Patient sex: M
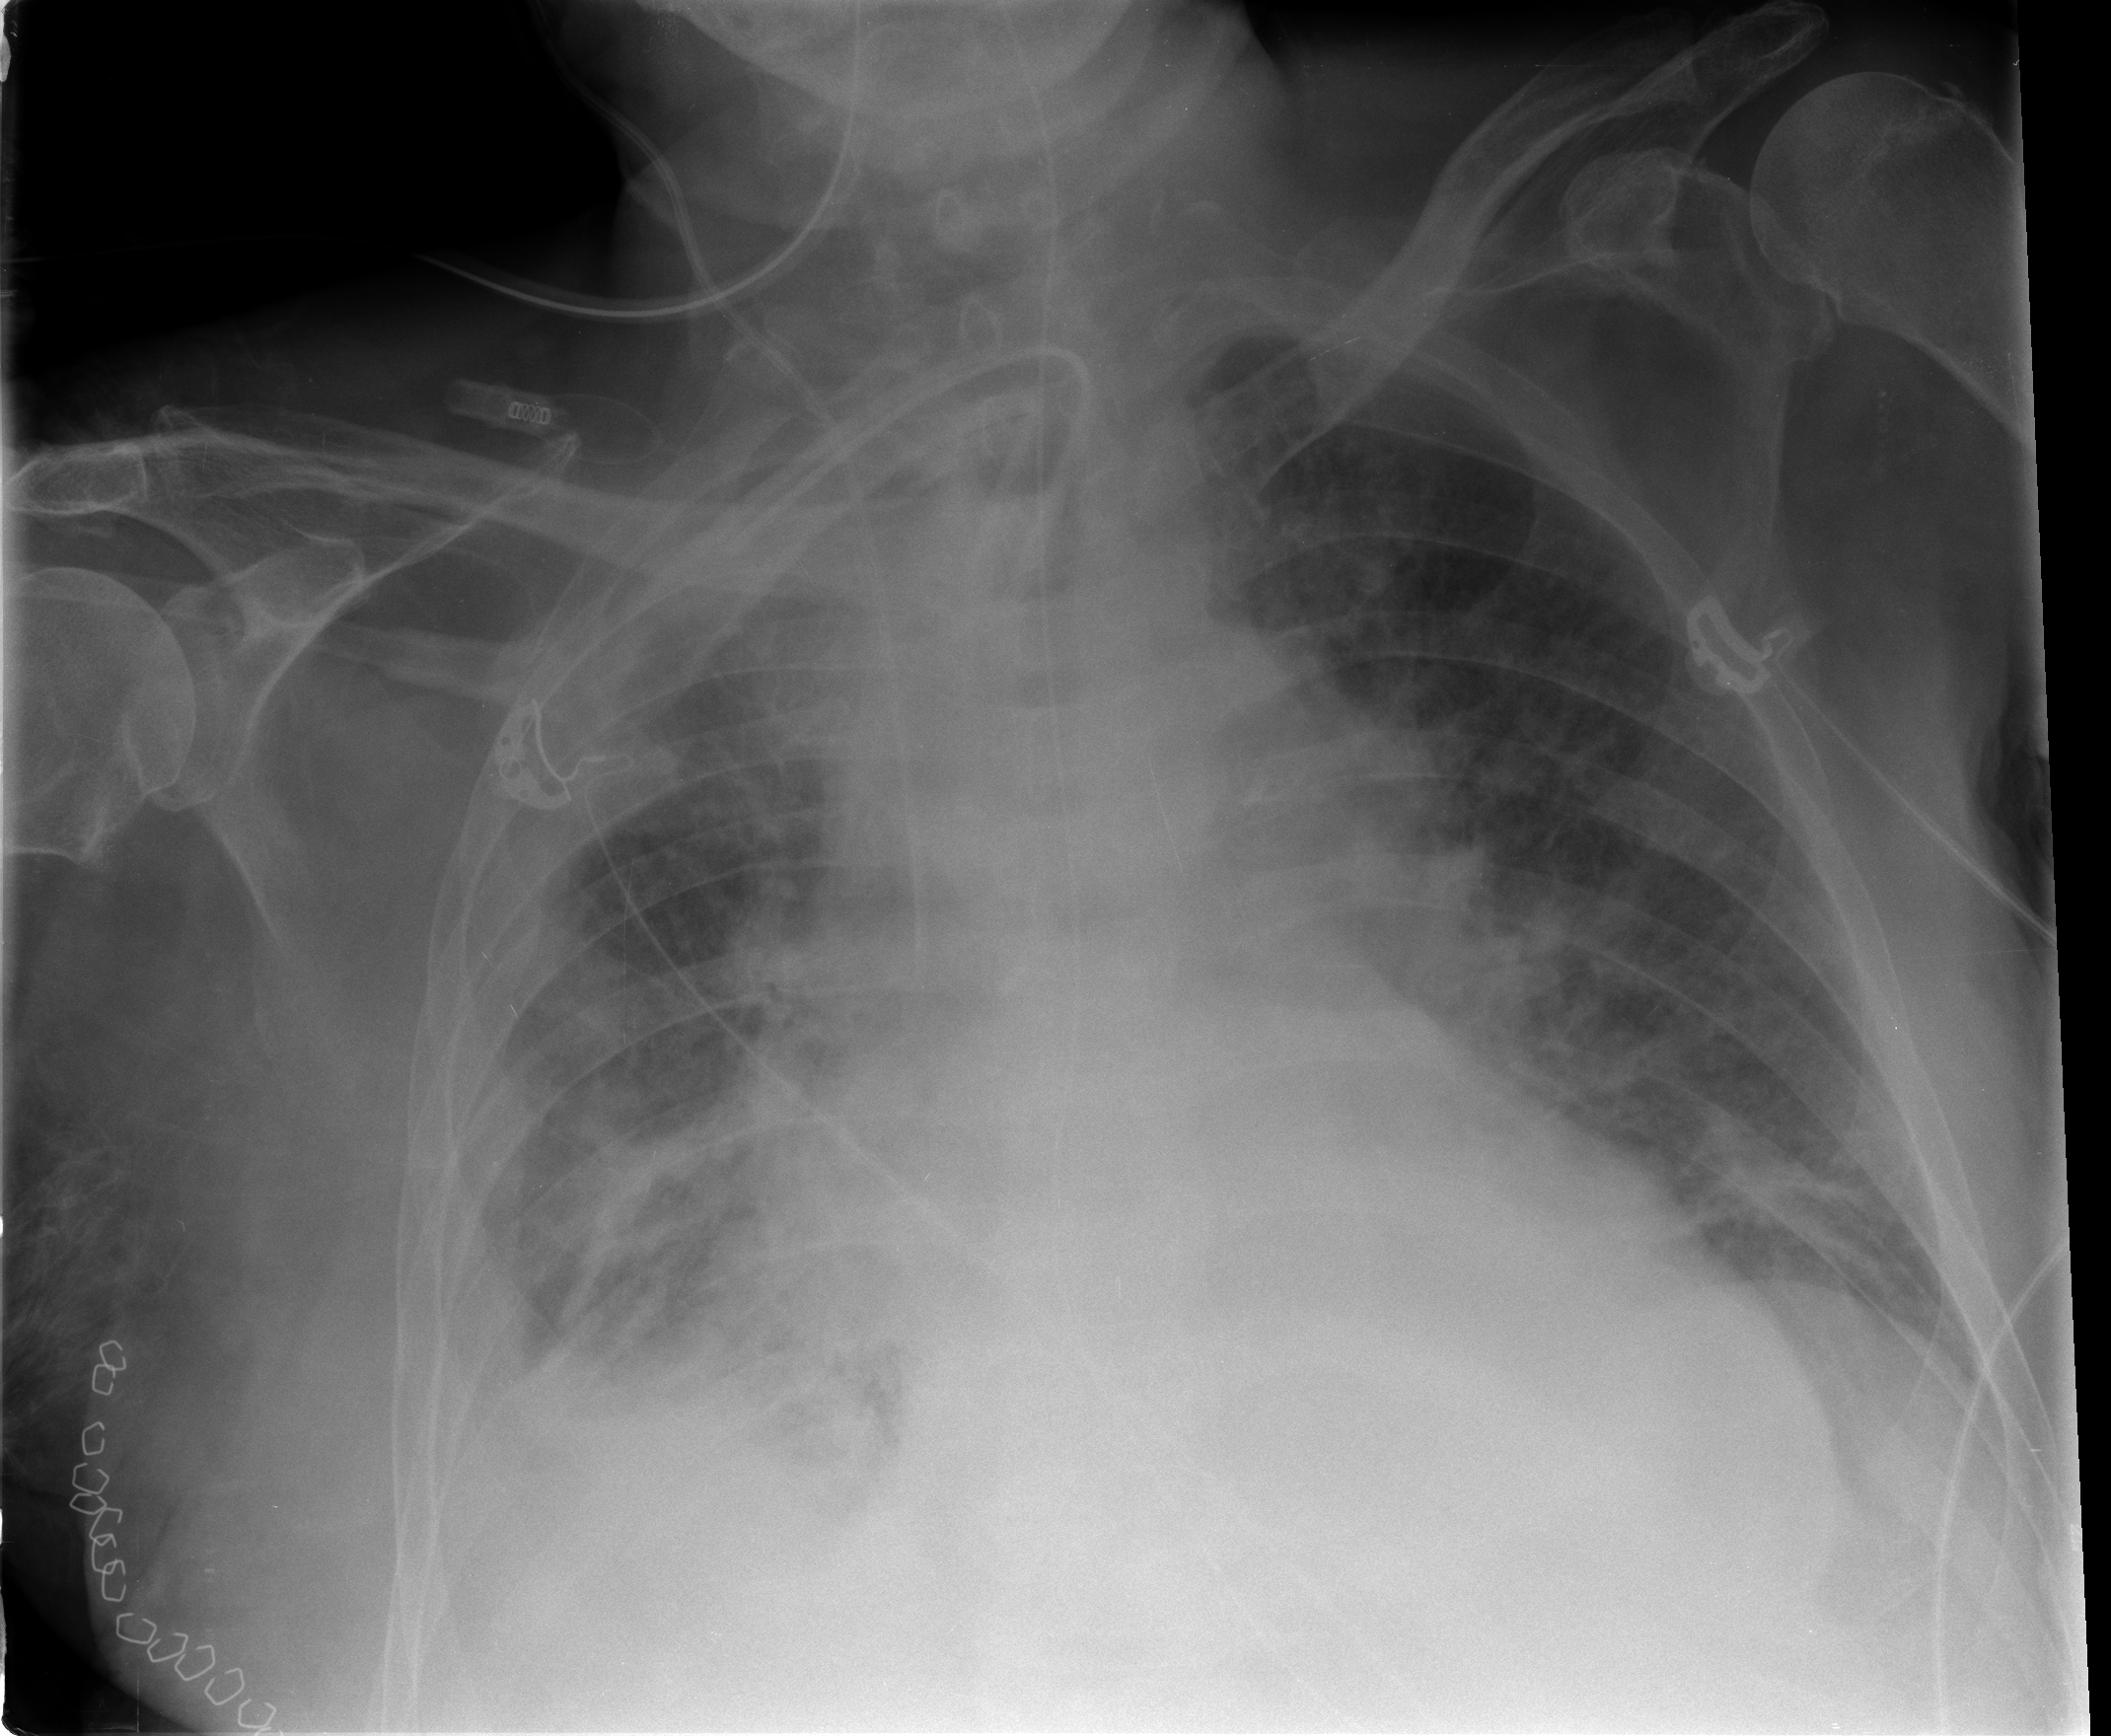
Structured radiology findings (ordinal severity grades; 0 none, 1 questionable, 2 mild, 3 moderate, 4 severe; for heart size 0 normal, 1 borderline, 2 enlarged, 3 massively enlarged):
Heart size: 2
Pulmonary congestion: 2
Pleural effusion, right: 3
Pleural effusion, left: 0
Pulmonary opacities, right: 3
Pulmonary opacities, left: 2
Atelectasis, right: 3
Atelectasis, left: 2